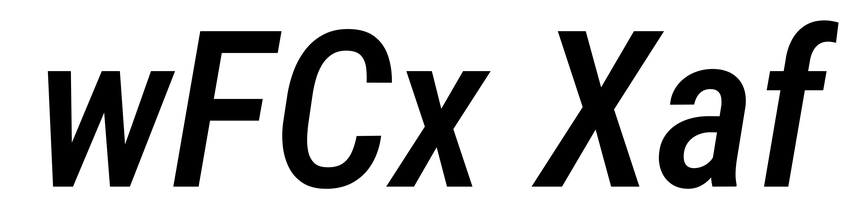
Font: Roboto-Italic_Condensed_Medium_Italic